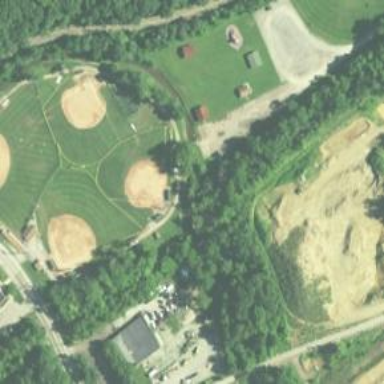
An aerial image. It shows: Baseball pitch for leisure and sports activities.